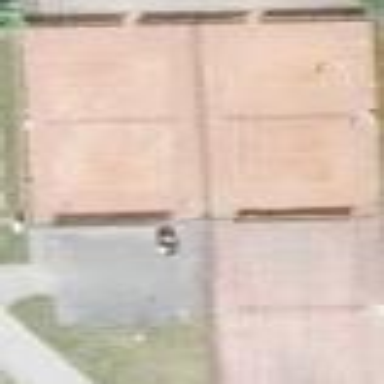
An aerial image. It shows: Tennis court on pitch.